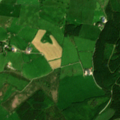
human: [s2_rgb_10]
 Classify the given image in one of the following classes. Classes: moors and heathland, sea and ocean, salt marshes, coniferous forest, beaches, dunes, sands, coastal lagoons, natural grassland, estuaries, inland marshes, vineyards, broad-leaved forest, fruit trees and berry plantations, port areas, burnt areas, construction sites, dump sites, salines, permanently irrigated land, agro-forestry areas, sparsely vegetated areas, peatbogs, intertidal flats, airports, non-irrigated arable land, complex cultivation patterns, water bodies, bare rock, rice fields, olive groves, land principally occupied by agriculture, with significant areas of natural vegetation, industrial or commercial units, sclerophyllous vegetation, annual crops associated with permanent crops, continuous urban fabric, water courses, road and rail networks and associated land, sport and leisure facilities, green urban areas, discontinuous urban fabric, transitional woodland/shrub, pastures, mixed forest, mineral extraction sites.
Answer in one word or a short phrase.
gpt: pastures, coniferous forest, mixed forest, transitional woodland/shrub